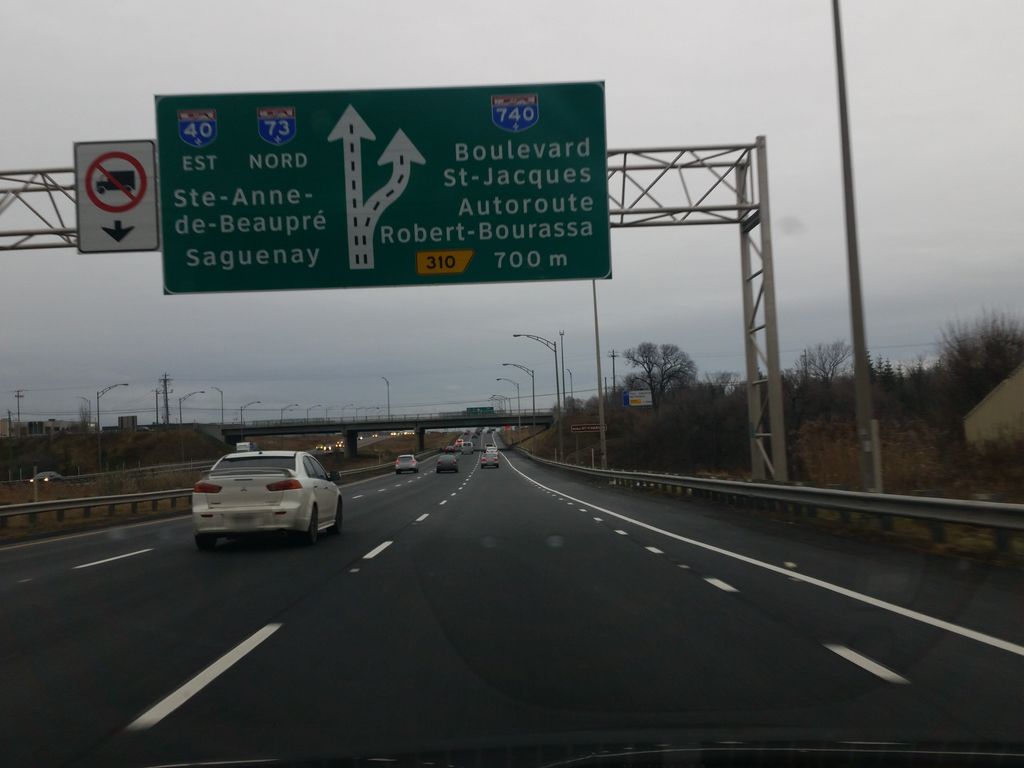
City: quebec_city